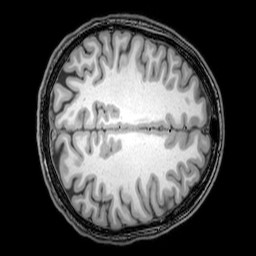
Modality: T1w
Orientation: axial
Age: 30
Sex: female
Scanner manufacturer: philips
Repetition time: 0.008054 s
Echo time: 0.00368 s